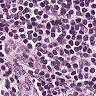
Metastatic tissue present: no